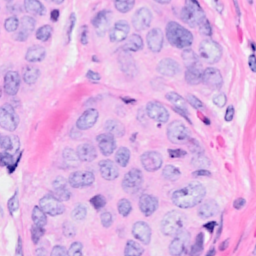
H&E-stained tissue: Breast